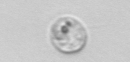
Label: Amoeba